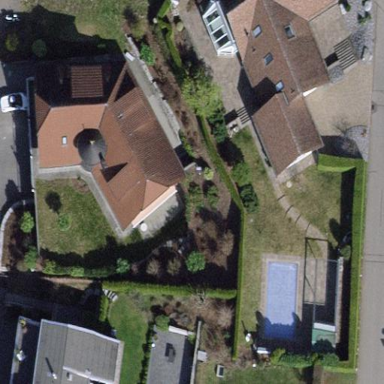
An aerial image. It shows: Detached building with half-hipped roof shape.